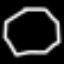
Label: octagon